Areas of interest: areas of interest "Agricultural and Sideline Products Market"
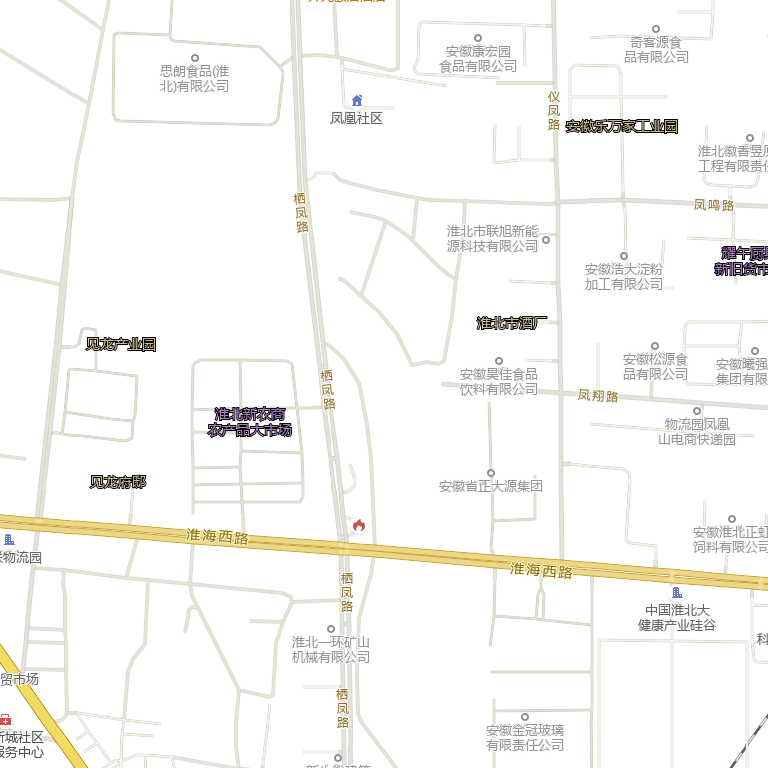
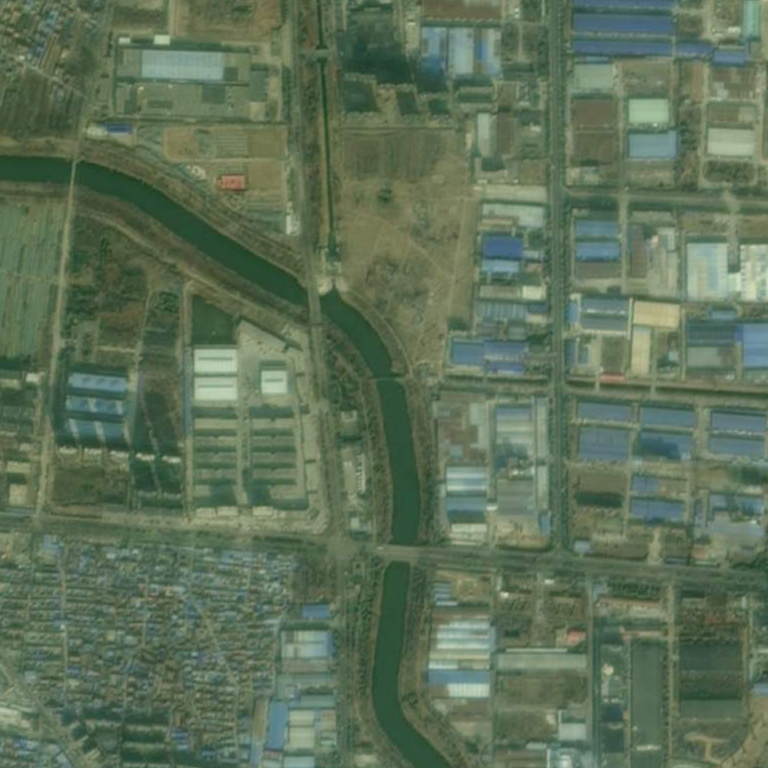